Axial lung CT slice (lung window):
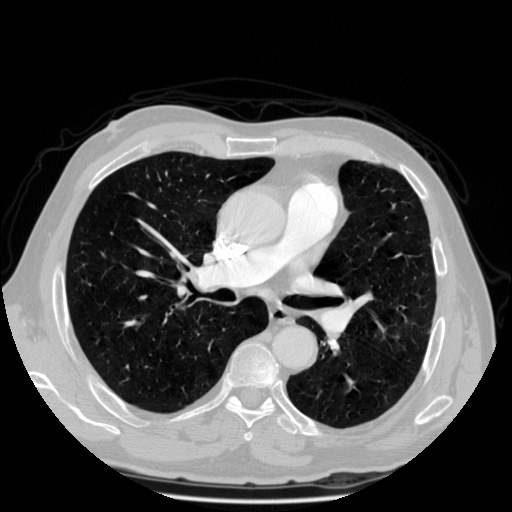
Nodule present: no